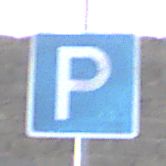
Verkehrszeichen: Parken
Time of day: SunriseSunset
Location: Outdoor (Nature)
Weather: PartlyCloudy
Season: NotSpecified
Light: Natural